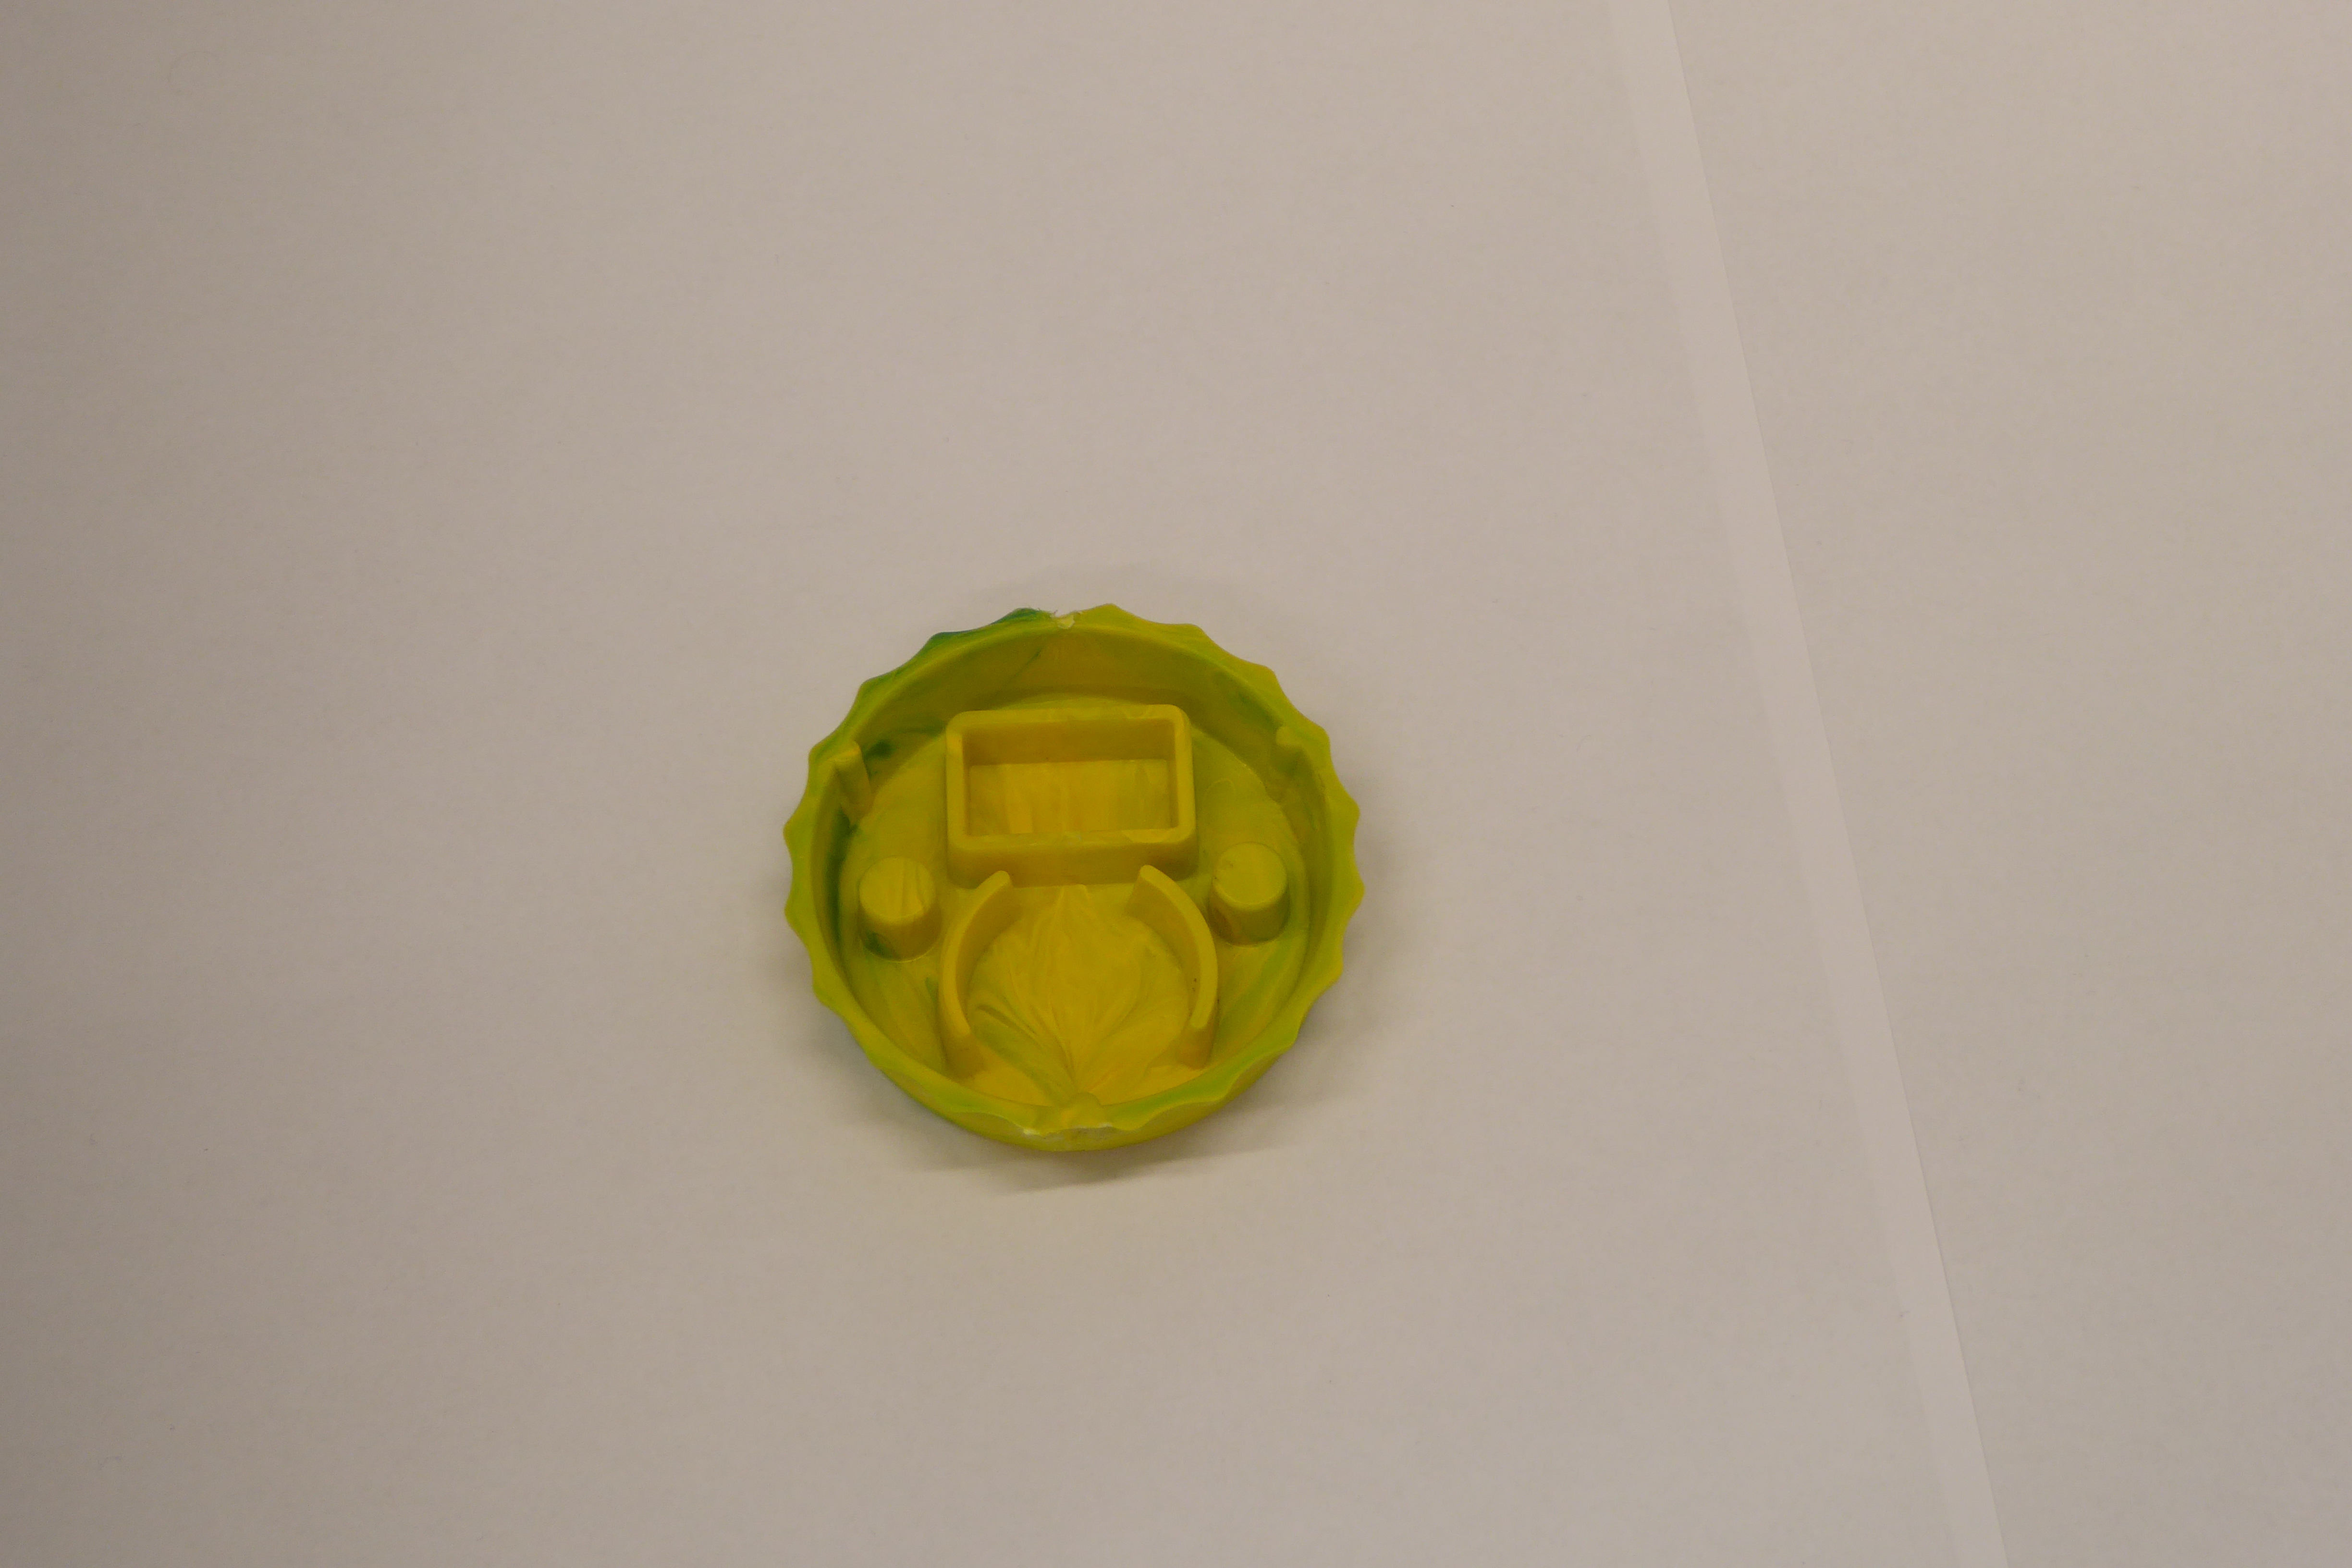
Label: Bottle Opener - Cover